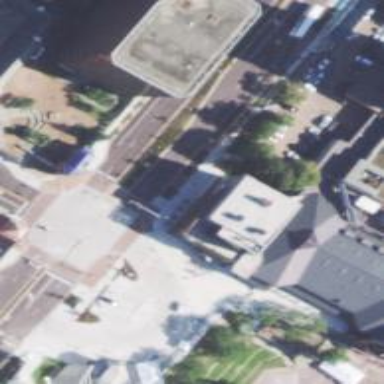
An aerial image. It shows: Crossing on the footway.